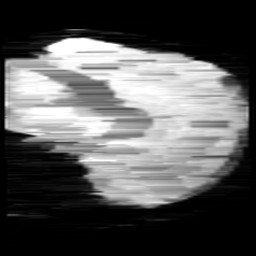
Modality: minIP
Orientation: sagittal
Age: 10
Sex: male
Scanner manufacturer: siemens
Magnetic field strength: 3 T
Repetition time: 0.027 s
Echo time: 0.02 s